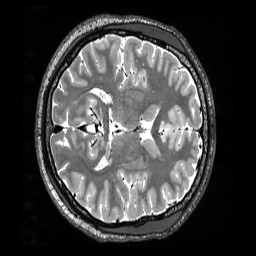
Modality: T2w
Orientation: axial
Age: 23
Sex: male
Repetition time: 3.2 s
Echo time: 0.563 s